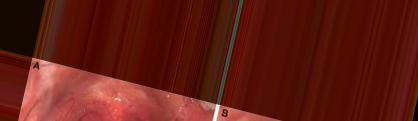
Condition: Mouth Ulcer